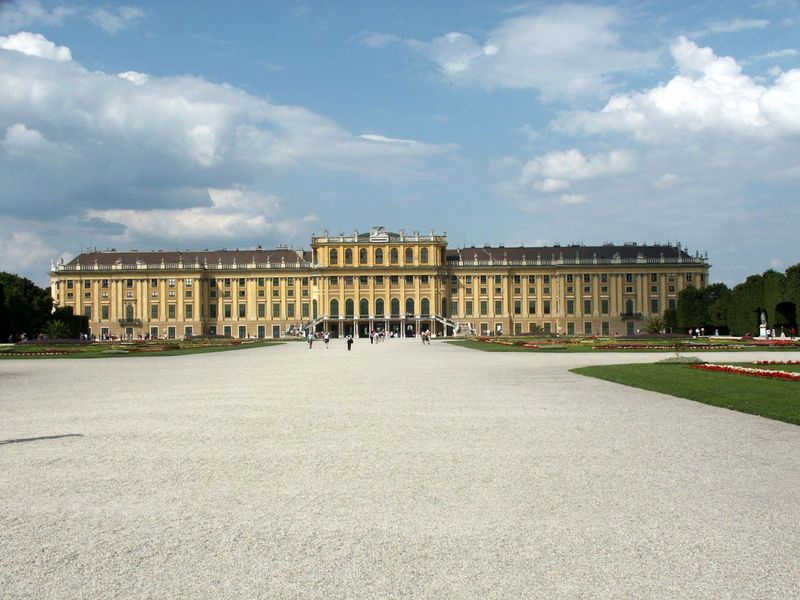
Titel: Schloß Schönbrunn
Künstler: Johann Bernhard Fischer von Erlach
Standort: Wien (EU - AUT)
Schlagwörter: adler, blau, himmel, wolken, bäume, gelb, blumen, fenster, säulen, dach, gebäude, gras, haus, park, rasen, schloss, weg, wiese, leute, architektur, barock, stein, rokoko, garten, farbig, sommer, bogen, perspektive, platz, besucher, kies, treppe, architecture, blue, palace, people, stair, white, window, green, grey, windows, yellow, symmetrie, bed, flowers, foto, fotografie, bögen, eingang, bayern, palast, symmetrisch, residenz, cloud, clouds, sky, stone, building, sand, roof, trees, beete, auffahrt, grass, wien, garden, path, road, way, nymphenburg, klassik, walking, monument, photo, versailles, gartenanlage, square, schlosspark, schönbrunn, facade, mansion, touristen, fountain, lawn, blumenbeete, schlossgarten, freitreppen, stiege, herrenchiemsee, hotel, humans, little, photograph, big, whit, tourists, e, drive, gravel, schloss schönbrunn, arhitecture, stately home, unterschleißheim